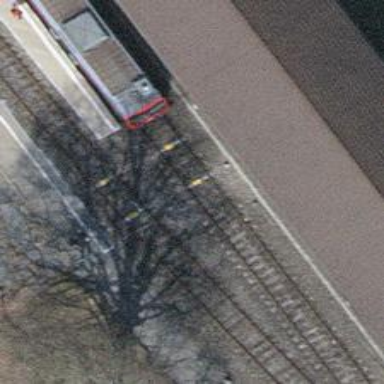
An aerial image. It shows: Single railway track with electrification through contact line.